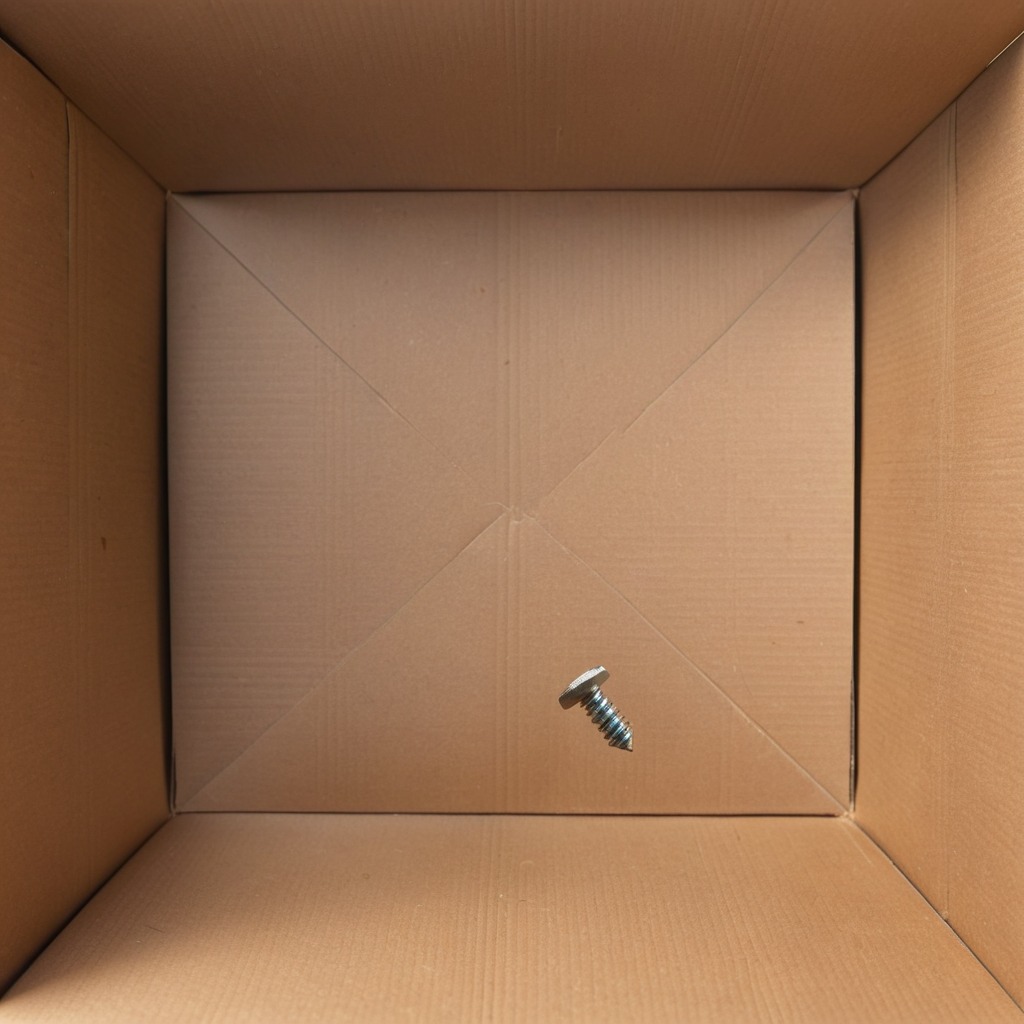
A metal screw is lying on the cardboard box surface in an outdoor workshop during daytime bright natural light soft shadows slightly creased but